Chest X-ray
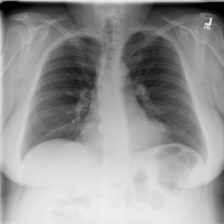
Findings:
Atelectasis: negative
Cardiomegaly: negative
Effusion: negative
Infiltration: negative
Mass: negative
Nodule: negative
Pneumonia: negative
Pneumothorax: negative
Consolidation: negative
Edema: negative
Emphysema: negative
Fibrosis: negative
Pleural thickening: negative
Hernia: negative